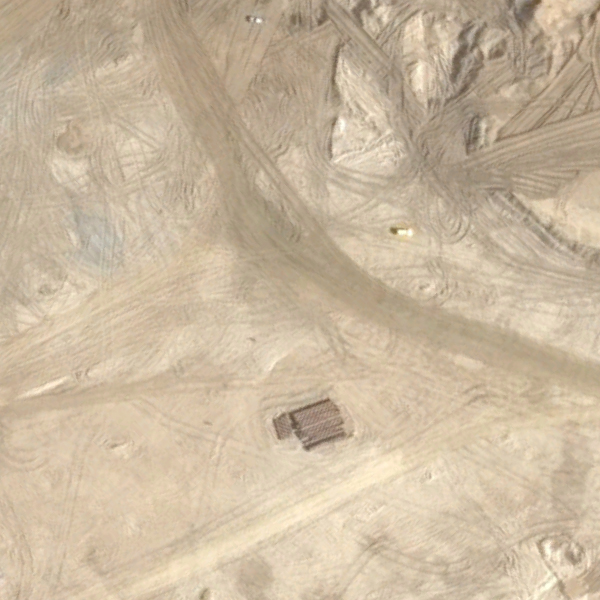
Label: BareLand